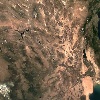
Label: land